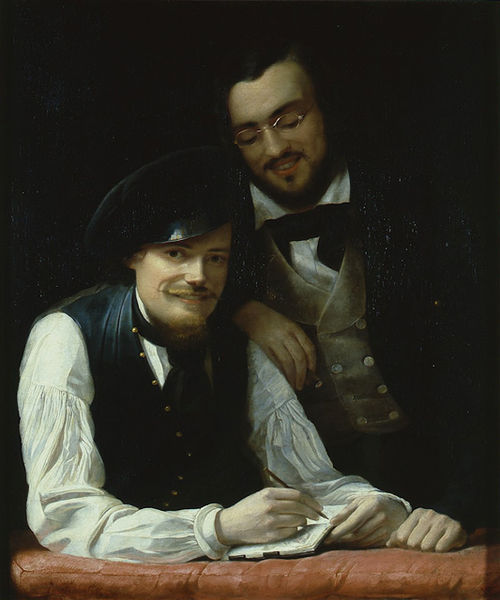
Titel: Selbstbildnis des Künstlers mit Bruder
Künstler: Franz Xaver Winterhalter
Standort: Karlsruhe
Institution: Staatliche Kunsthalle Karlsruhe
Schlagwörter: blau, dunkel, feder, gemälde, hand, mann, schatten, weiß, braun, hell, hintergrund, hut, hüte, licht, mund, männer, nase, schwarz, tisch, blick, rot, schal, malerei, schleife, anzug, bart, blond, bärte, hemd, jacke, jung, kappe, mütze, schnurrbart, augen, bluse, falten, gesicht, kleidung, kragen, rembrandt, bild, bildnis, gelehrte, hände, portrait, porträt, öl, gold, haare, realismus, sitzend, knopf, lächeln, spieler, zwei, dunkelgrün, romantik, kissen, schnurbart, krawatte, zwei männer, dichter, maler, knöpfe, fliege, schnauzbart, schnauzer, jacket, weste, freude, lachen, doppelbildnis, doppelportrait, doppelporträt, buch, künstler, brille, soldat, schriftsteller, selbstbildnis, literatur, bleistift, niederländisch, malen, pinsel, lustig, schnautzer, stift, heft, kravatte, seiten, veste, junger mann, büchlein, student, zeichnen, brief, schreiben, notizbuch, freundlich, schreiber, freundschaft, schirmmütze, skizzenbuch, brüder, westen, gemölde, bruder, mtze, poesie, notiz, studenten, protrait, blaistift, männe, freunde, schreibende, sacko, tagebuch, gelehrten, vertraut, freuen, stehnd, 19. jahrhundert, 2, bille, rotes kissen, birlle, blaue weste, querbinder, rot buch, brille+, schnurrvart, zwei leute, kae, puff-ärmel, niederlänisch